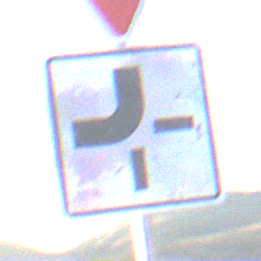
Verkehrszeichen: VerlaufVorfahrtsstrasse2
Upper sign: VorfahrtGewaehren
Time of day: SunriseSunset
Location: Outdoor (Nature)
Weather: PartlyCloudy
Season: NotSpecified
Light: Natural